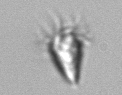
Label: Paratontonia_gracillima